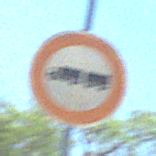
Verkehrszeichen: VerbotLastkraftwagenMitAnhaenger
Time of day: Midday
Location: Outdoor (Nature)
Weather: Clear
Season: NotSpecified
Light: Natural